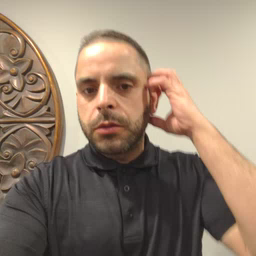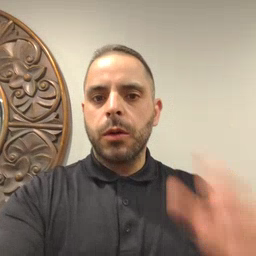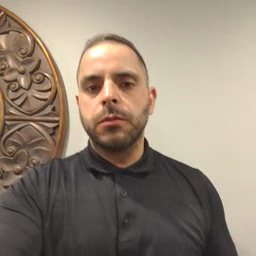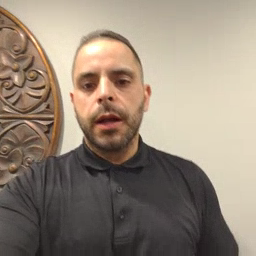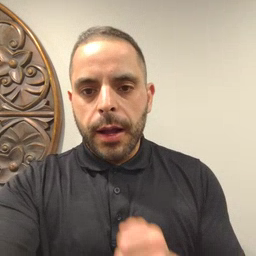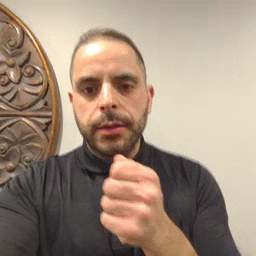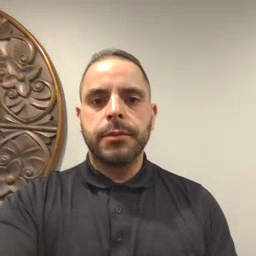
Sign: hide